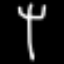
Label: fork